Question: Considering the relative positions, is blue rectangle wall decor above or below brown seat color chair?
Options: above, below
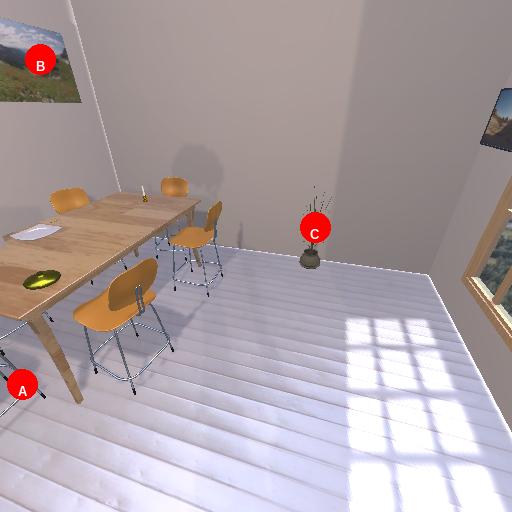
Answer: above